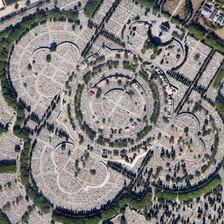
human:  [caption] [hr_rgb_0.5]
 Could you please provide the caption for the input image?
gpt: many green trees are scattered around a square .

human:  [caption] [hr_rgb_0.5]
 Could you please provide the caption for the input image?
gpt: many green trees are scattered around a square .

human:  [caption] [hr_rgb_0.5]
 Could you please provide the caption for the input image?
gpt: many green trees are scattered around a square .

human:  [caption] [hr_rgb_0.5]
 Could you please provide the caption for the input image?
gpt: many green trees are scattered around a square .

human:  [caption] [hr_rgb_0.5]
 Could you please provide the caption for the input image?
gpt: many green trees are scattered around a square .